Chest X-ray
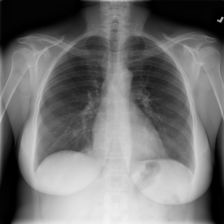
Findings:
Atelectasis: negative
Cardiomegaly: negative
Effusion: negative
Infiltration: negative
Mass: negative
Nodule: negative
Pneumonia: negative
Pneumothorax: negative
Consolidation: negative
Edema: negative
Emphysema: negative
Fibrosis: negative
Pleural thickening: negative
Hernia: negative